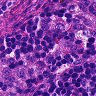
Metastatic tissue present: no